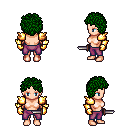
a pixel art fantasy rpg character, female body template, human, light skin, gold arm armor, magenta pants, green curly afro hairstyle, gold gloves, dagger, four views (front, back, left, right), 2x2 character sprite sheet, small pixel art, hard edges, no anti-aliasing